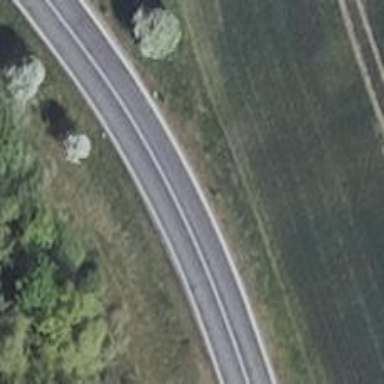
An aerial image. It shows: Secondary road with asphalt surface.